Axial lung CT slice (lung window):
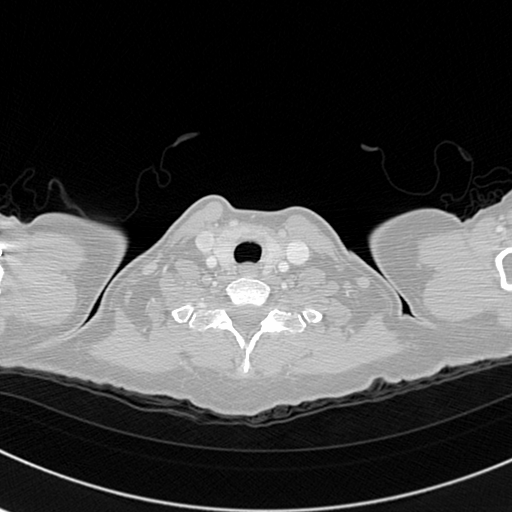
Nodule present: no